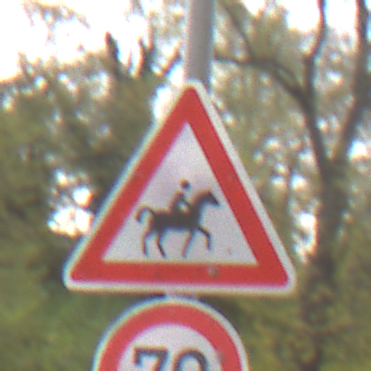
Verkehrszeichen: ReiterLinks
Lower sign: Geschwindigkeit70
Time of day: MorningAfternoon
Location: Outdoor (Nature)
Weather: Overcast
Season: Autumn
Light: Natural